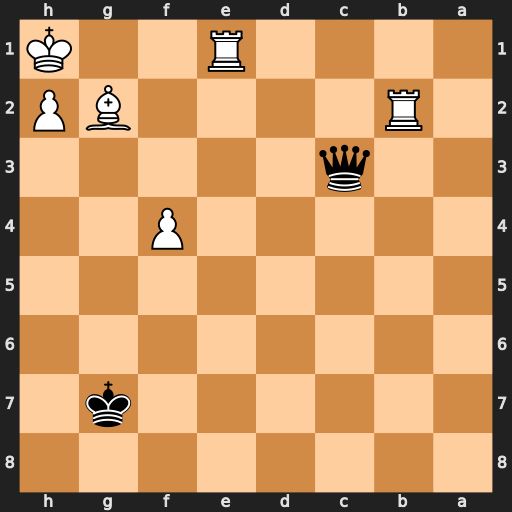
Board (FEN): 8/6k1/8/8/5P2/2q5/1R4BP/4R2K
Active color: b
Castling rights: -
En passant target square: -
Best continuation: Qxe1+ Bf1 Qxf1#